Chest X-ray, PA view. Patient: 63 years old, sex F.
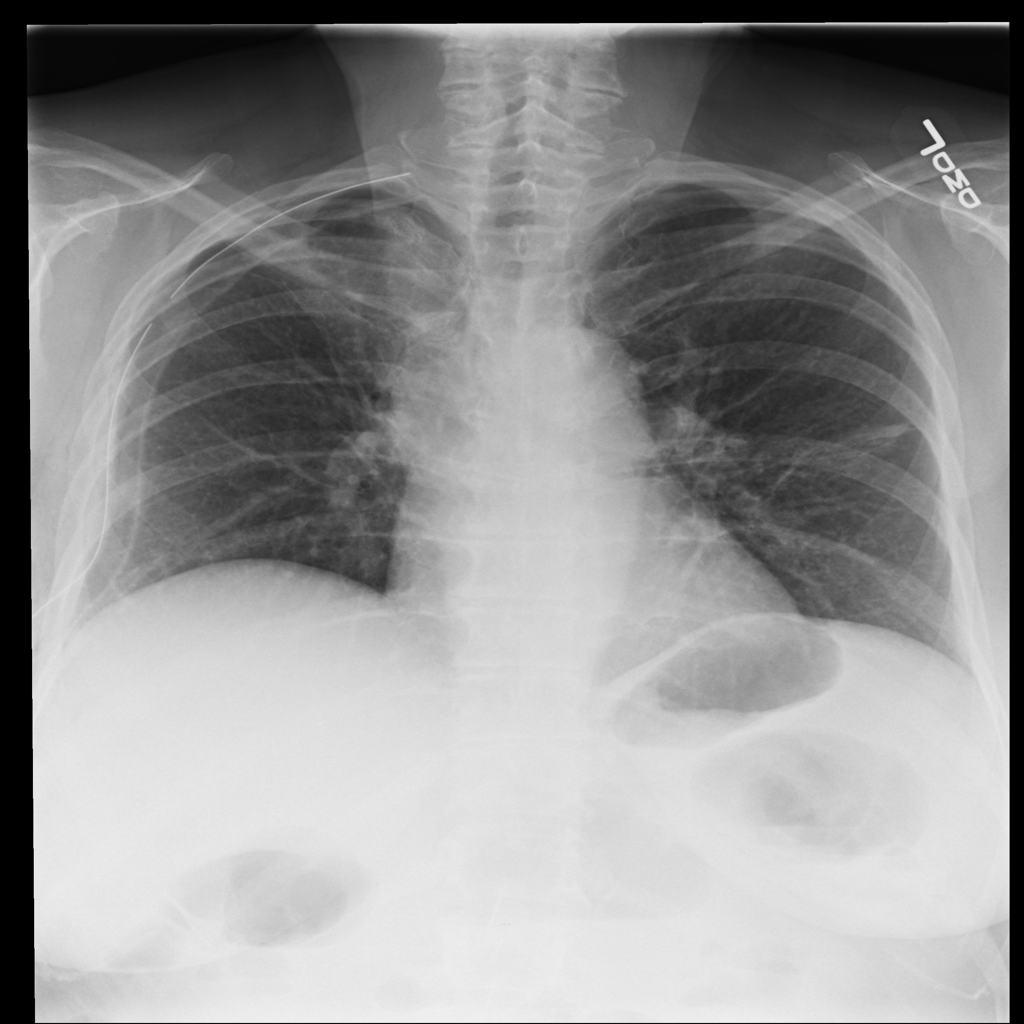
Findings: Infiltration, Pneumothorax